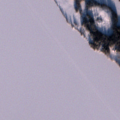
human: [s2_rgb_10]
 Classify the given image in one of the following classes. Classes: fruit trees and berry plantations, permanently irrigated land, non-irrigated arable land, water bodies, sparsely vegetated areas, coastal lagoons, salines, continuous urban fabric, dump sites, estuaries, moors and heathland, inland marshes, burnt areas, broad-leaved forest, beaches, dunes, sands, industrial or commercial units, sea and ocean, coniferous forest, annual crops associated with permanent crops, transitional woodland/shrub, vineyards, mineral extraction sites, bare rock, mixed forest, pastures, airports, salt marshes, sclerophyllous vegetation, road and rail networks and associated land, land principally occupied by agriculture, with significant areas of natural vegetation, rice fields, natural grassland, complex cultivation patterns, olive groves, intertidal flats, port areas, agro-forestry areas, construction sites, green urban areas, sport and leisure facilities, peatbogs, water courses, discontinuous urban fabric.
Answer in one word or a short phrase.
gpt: non-irrigated arable land, mixed forest, water bodies